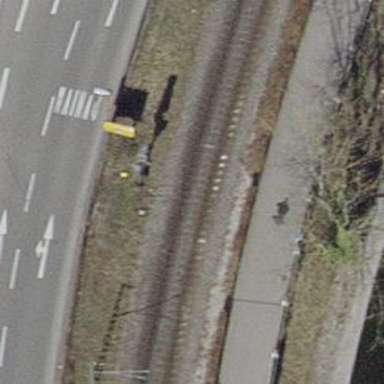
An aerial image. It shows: Railway signal.